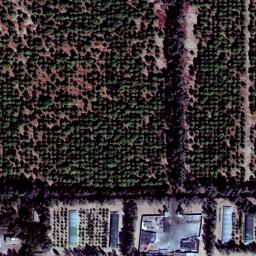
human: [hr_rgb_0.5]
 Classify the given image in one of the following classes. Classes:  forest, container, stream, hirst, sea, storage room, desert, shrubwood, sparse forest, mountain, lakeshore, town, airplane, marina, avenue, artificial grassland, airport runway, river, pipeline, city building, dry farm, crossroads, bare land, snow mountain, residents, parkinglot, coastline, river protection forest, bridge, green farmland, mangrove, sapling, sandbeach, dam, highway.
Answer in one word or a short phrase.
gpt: dry farm